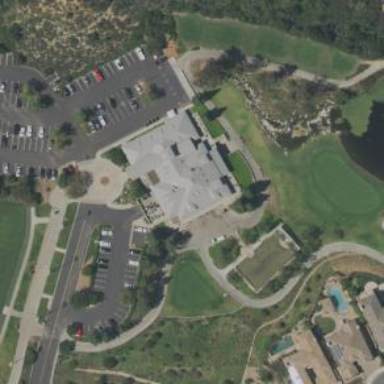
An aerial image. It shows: Clubhouse building at golf course.